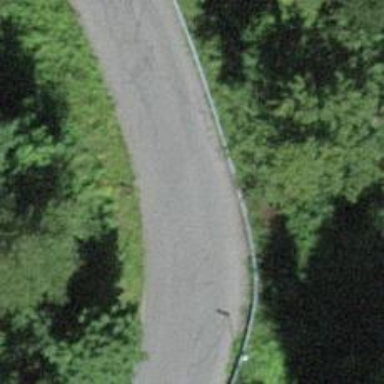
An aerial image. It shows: Paved tertiary road.